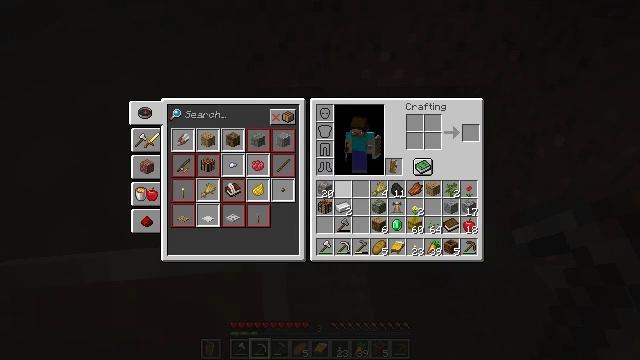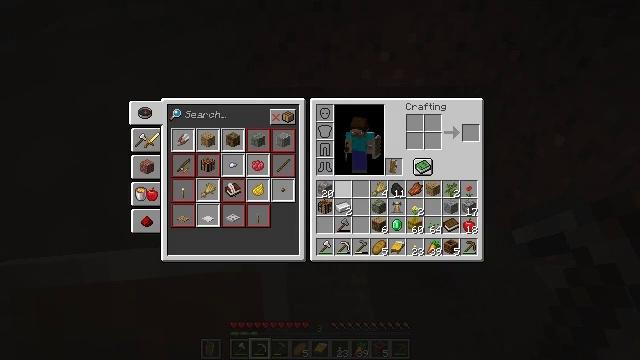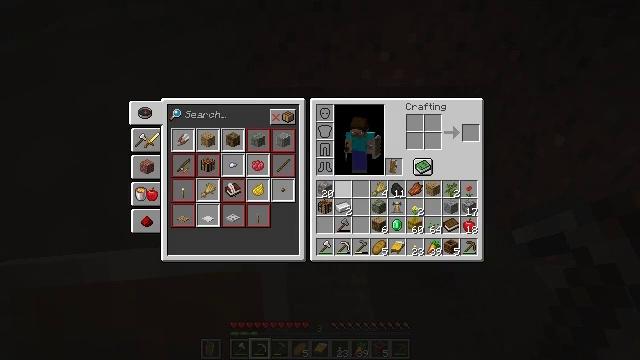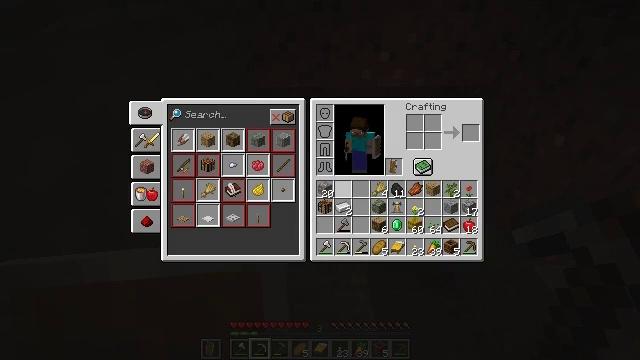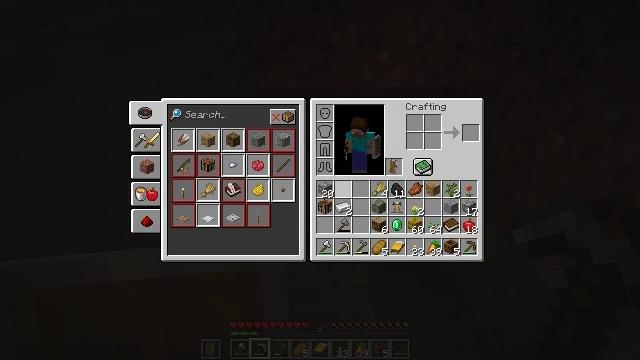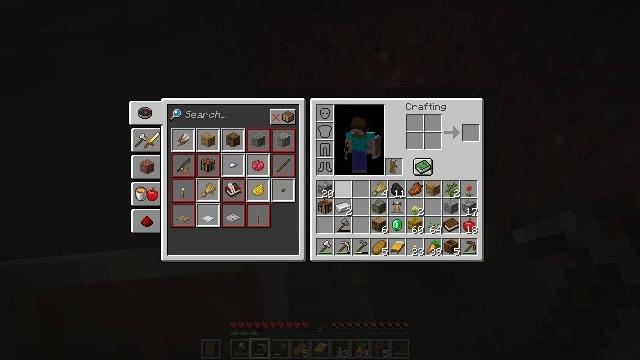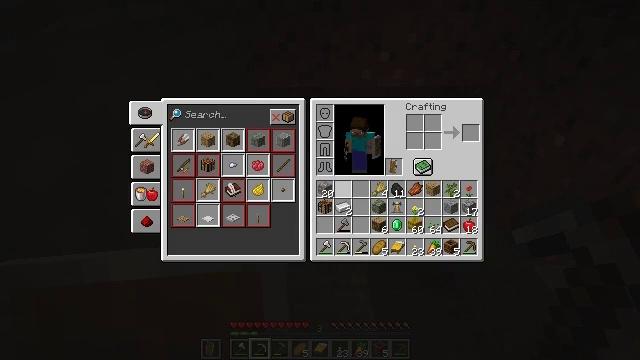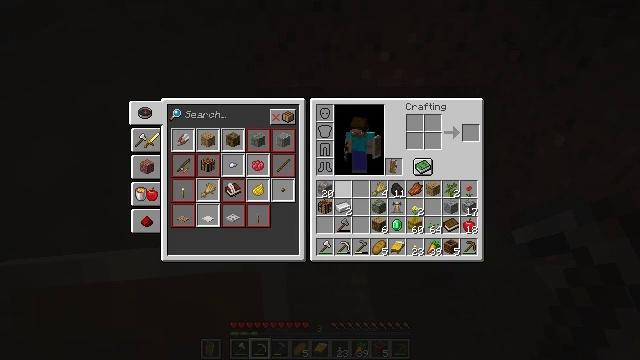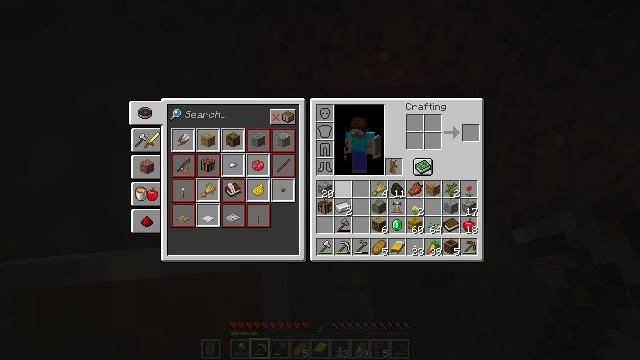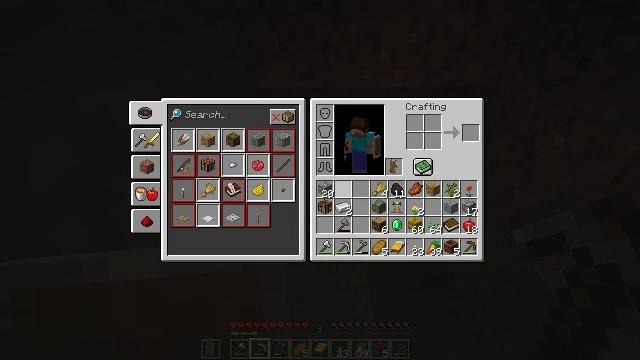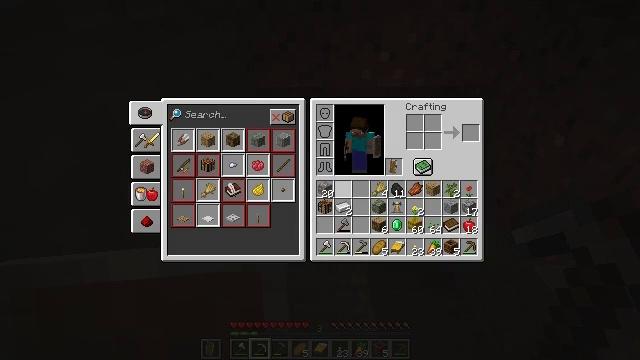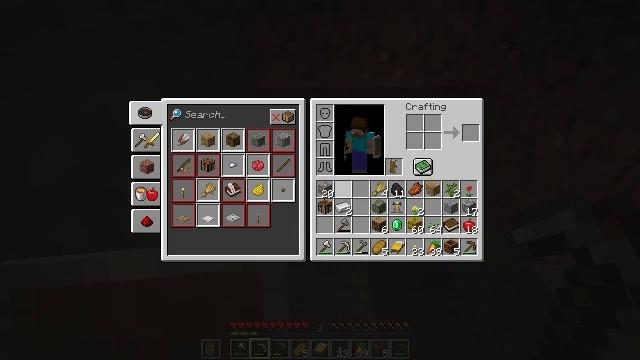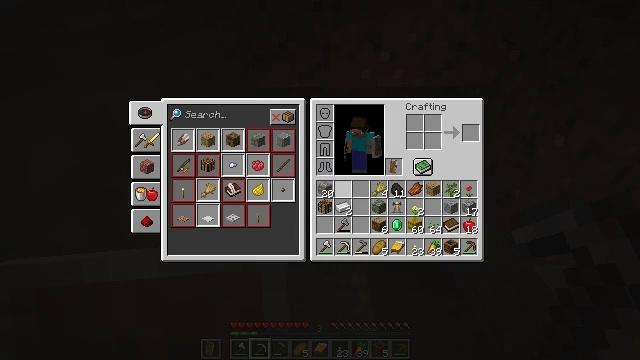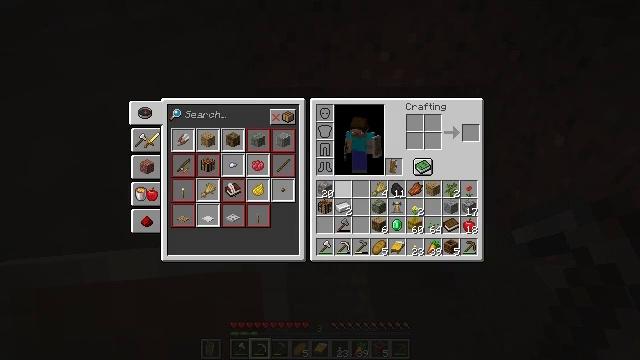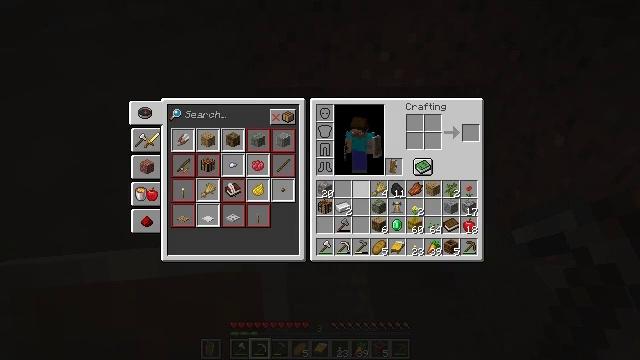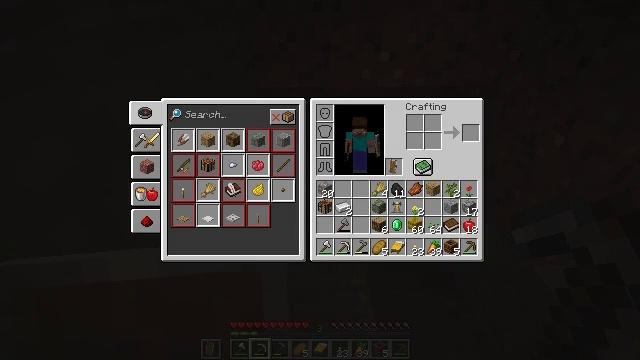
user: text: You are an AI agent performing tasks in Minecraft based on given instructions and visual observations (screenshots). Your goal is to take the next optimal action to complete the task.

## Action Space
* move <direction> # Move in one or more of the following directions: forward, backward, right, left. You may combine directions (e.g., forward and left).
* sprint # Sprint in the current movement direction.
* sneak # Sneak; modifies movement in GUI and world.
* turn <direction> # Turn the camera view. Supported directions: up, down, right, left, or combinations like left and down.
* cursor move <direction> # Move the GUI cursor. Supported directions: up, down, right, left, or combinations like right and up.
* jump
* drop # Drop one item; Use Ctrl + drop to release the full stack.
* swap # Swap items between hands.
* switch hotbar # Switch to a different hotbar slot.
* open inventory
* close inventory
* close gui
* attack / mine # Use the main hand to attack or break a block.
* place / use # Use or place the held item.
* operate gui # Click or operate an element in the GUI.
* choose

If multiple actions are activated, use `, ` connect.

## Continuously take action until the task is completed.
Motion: motion action
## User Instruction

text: Remove a mossy cobblestone from the inventory.
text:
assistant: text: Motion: sprint
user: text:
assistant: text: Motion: sprint
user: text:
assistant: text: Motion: sprint
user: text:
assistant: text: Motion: sprint
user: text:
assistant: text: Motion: sprint
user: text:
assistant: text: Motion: sprint
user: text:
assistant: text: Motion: sprint
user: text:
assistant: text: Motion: sprint
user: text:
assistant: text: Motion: sprint
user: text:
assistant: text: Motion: sprint
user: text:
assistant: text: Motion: sprint
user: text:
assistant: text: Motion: sprint
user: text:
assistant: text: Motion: sprint
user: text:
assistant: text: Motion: sprint, cursor move right and up
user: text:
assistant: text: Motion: sprint, cursor move left and up
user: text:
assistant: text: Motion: sprint
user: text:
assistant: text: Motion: sprint, cursor move right and down
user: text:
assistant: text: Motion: sprint, cursor move right and down
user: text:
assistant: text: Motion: sprint
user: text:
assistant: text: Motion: sprint
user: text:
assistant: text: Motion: sprint
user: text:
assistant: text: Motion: sprint
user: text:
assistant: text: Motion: sprint
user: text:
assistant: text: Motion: sprint
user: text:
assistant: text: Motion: sprint
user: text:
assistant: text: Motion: sprint
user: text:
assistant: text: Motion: sprint
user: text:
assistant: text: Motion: sprint
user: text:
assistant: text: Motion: sprint
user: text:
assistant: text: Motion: sprint